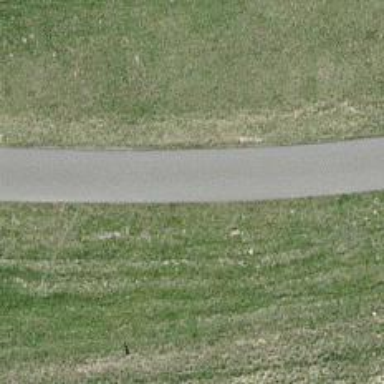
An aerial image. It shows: Paved residential road.